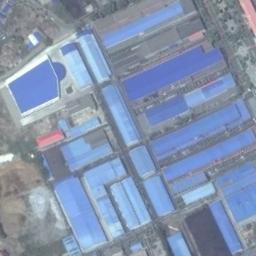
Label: industrial_area